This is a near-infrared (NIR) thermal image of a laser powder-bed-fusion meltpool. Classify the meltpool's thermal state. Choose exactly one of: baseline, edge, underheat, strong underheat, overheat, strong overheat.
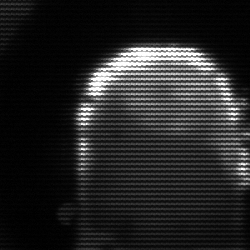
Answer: baseline